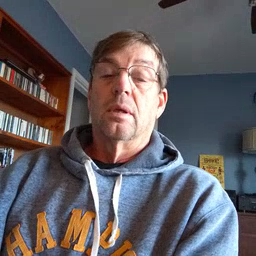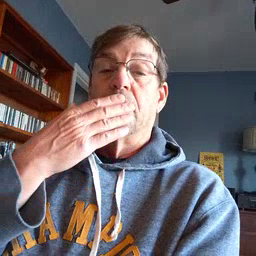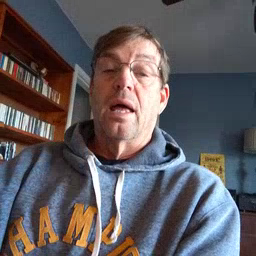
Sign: bad